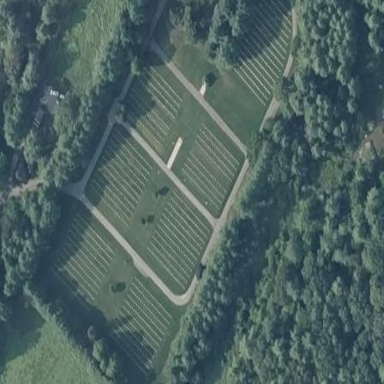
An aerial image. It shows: Cemetery.